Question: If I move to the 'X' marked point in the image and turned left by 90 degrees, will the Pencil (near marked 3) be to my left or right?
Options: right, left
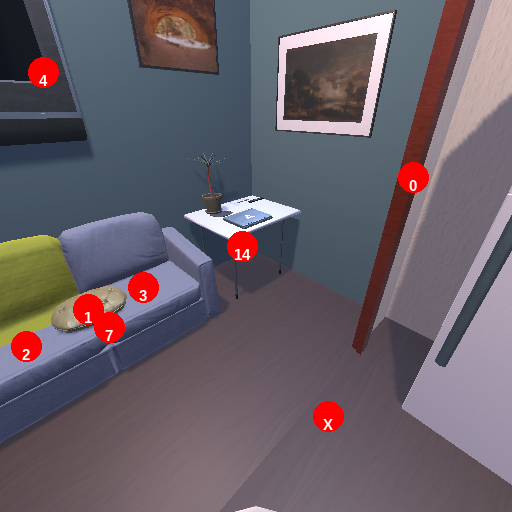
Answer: right